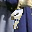
Label: 9